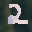
Label: 2